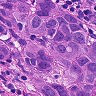
Metastatic tissue present: yes